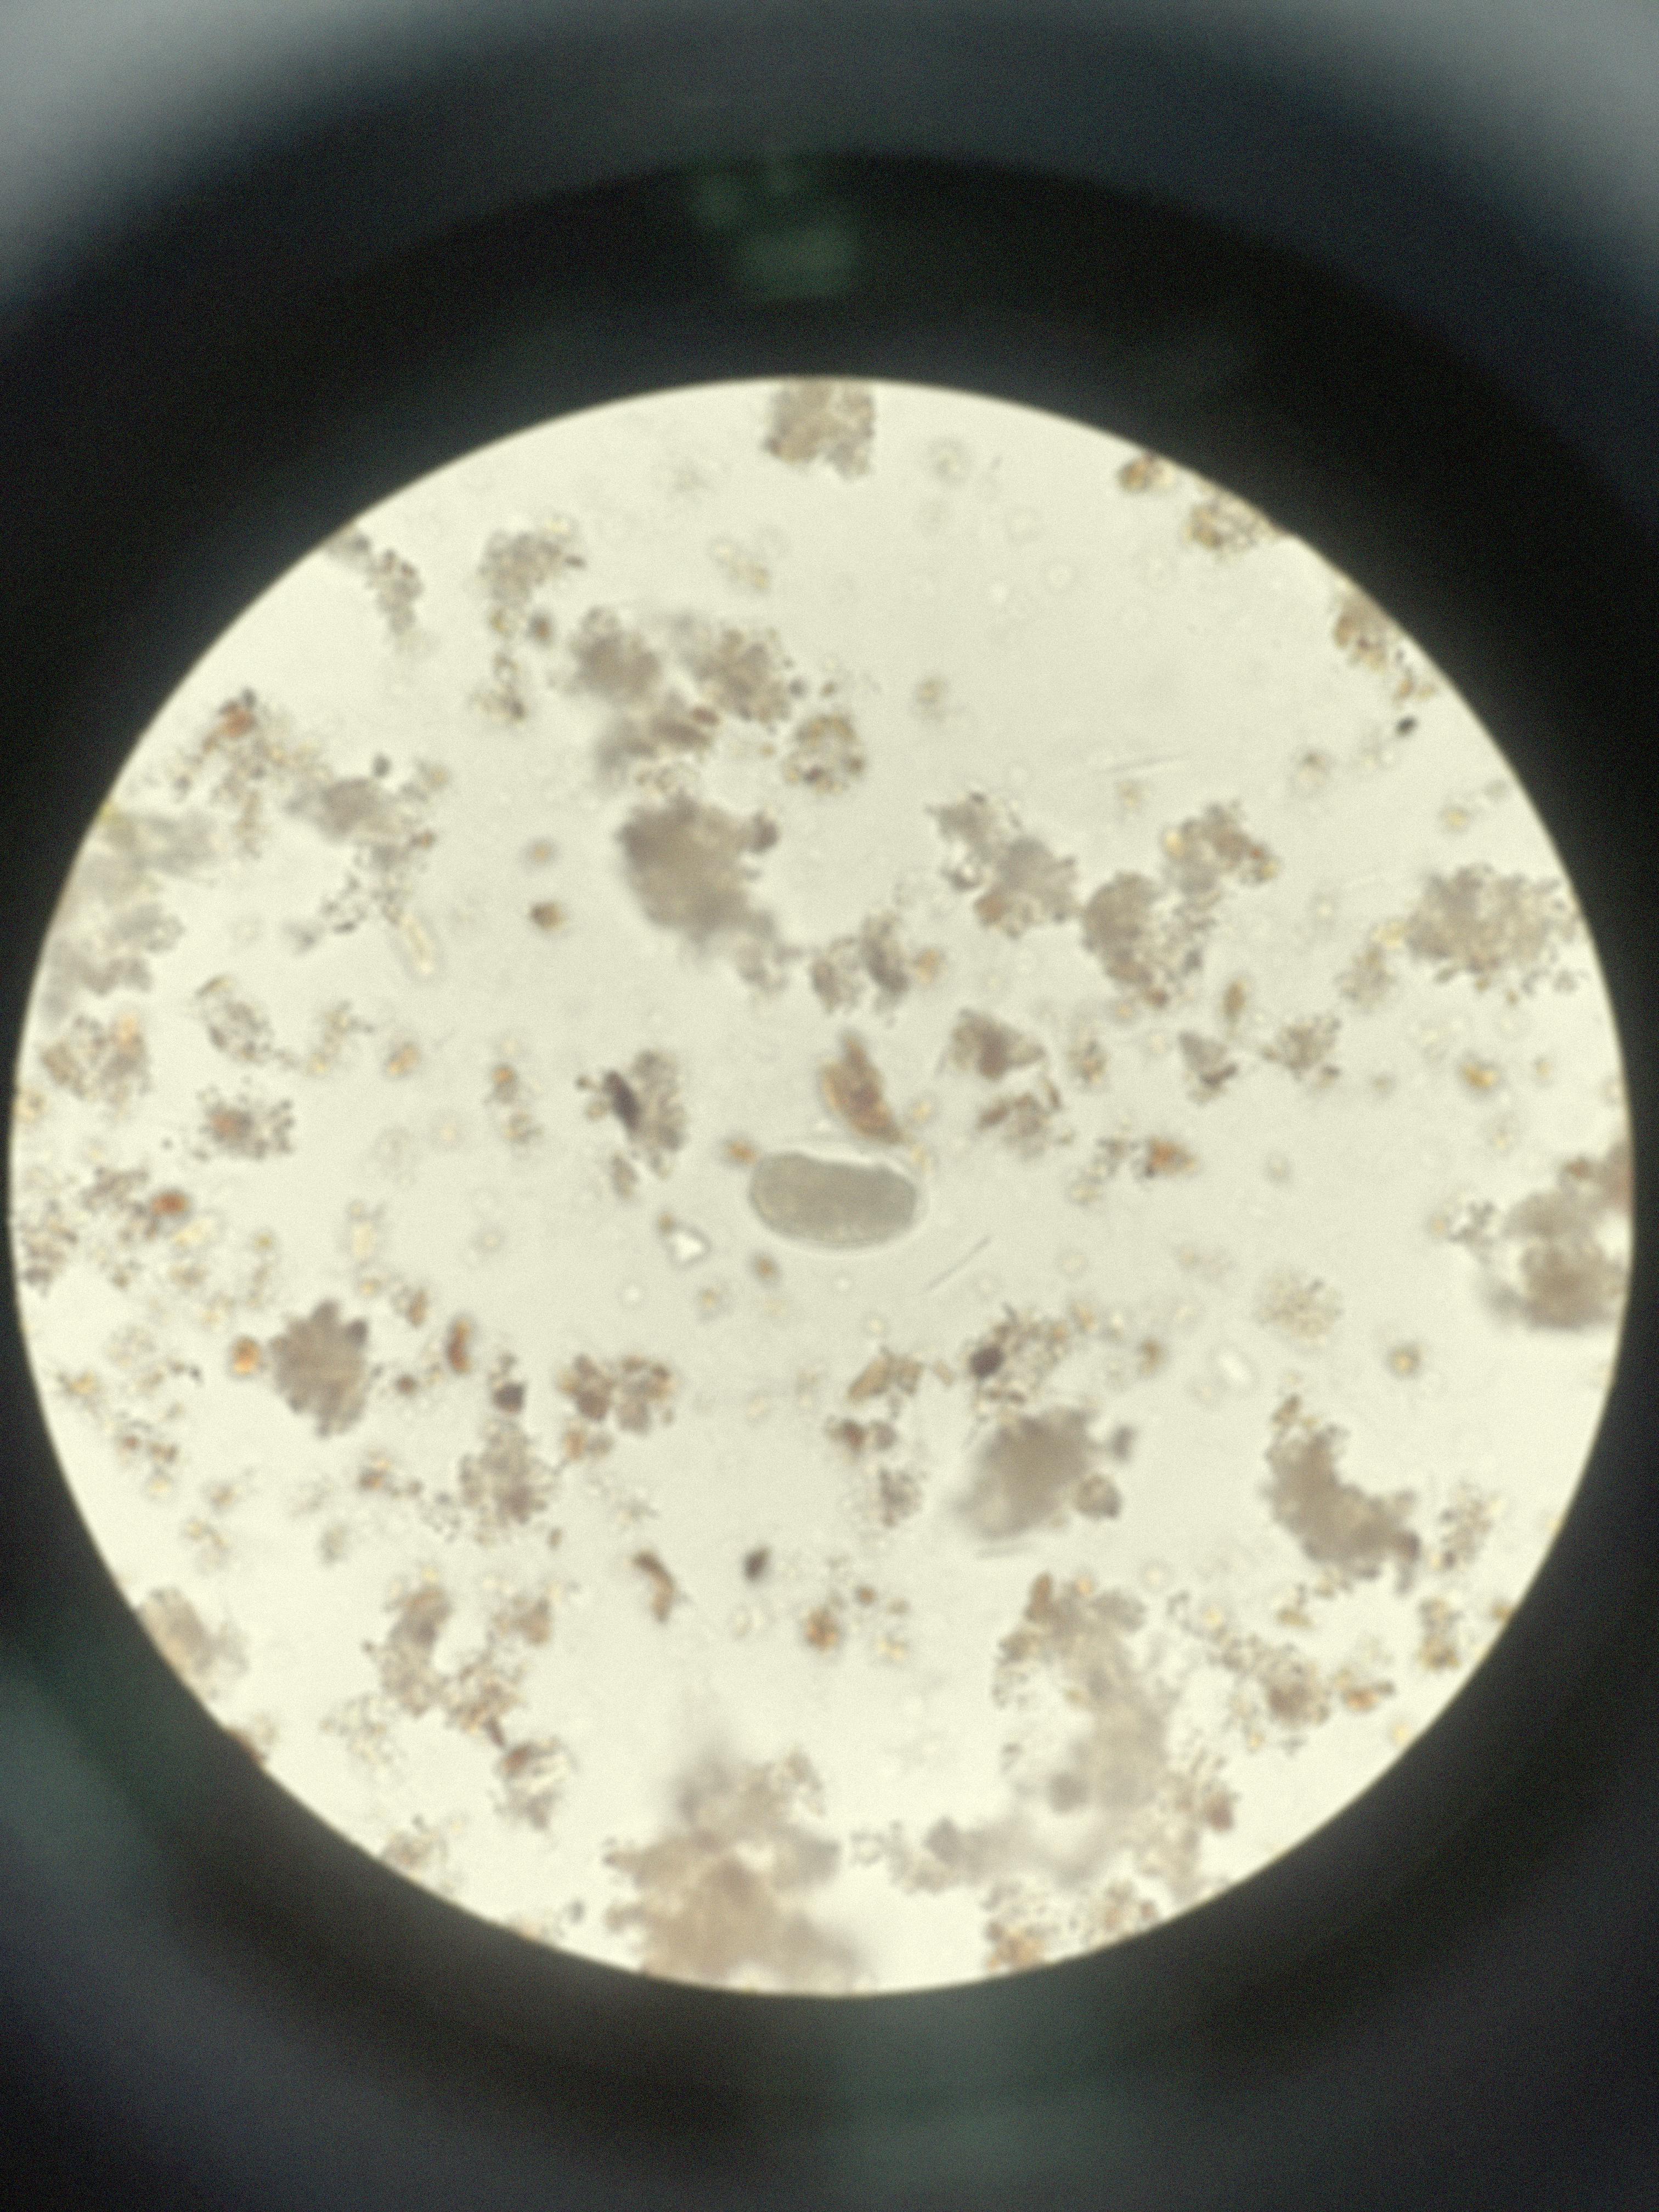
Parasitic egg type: Hookworm egg